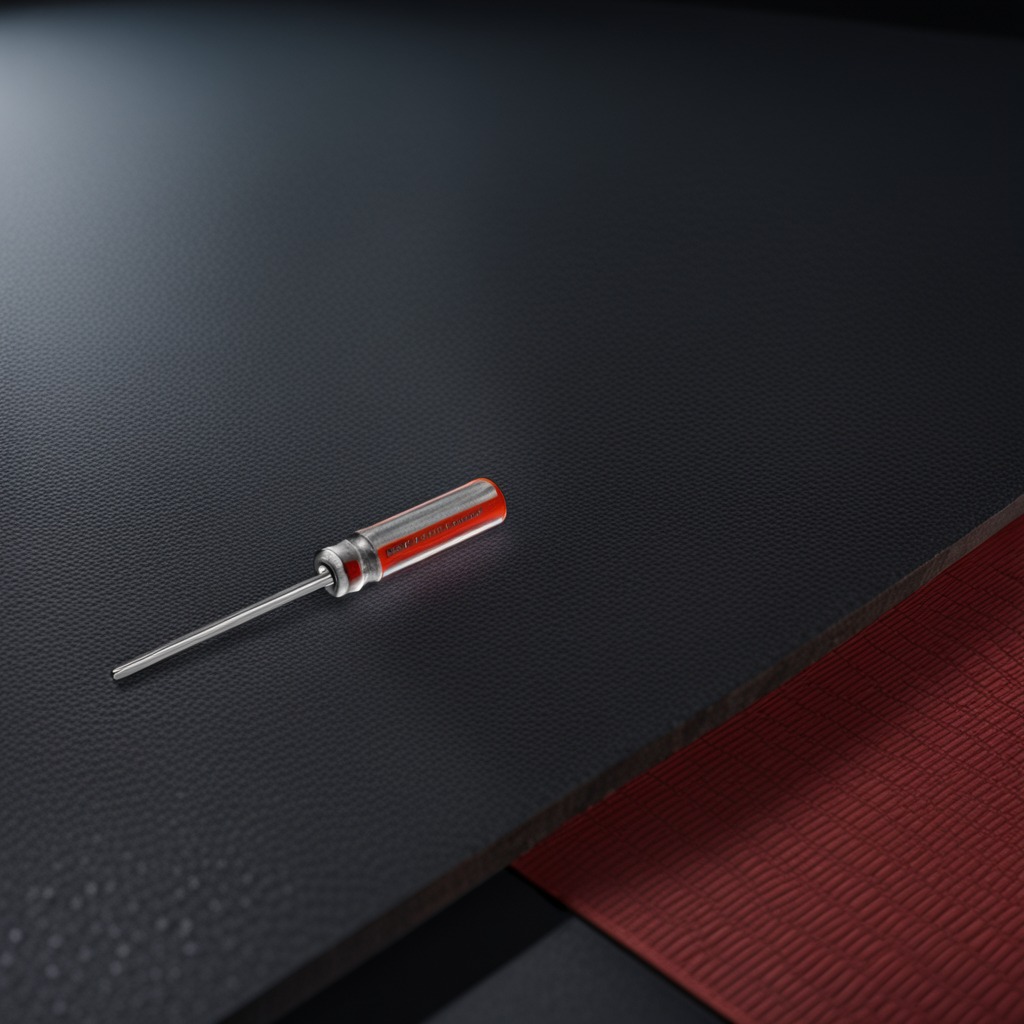
A screwdriver is lying on the clean granite tabletop covered with a red rubber mat inside a workshop at night dim ambient light soft shadows worn but beneath the mat